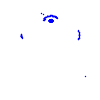
Particle: kaon